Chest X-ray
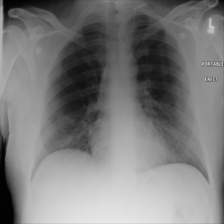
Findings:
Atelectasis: negative
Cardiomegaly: negative
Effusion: negative
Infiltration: positive
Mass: negative
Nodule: negative
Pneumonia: negative
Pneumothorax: negative
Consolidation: negative
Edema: negative
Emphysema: negative
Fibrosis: negative
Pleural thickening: negative
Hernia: negative